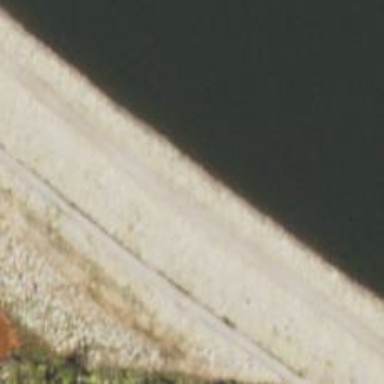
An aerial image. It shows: Earth dam across waterway.